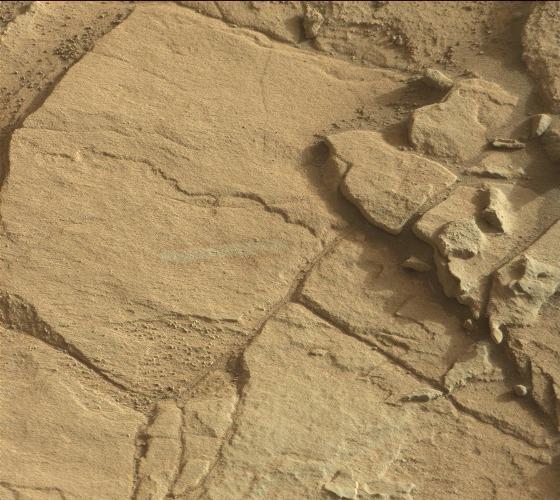
Terrain classes present: Background, Bedrock, Gravel / Sand / Soil, Rock, Shadow